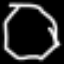
Label: octagon